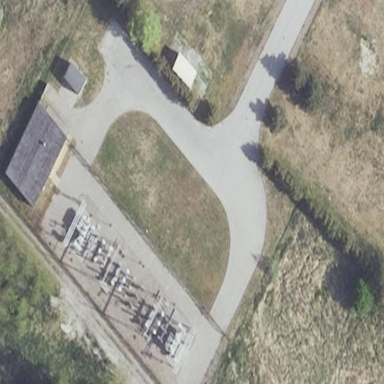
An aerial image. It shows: Outdoor industrial power substation surrounded by fence.